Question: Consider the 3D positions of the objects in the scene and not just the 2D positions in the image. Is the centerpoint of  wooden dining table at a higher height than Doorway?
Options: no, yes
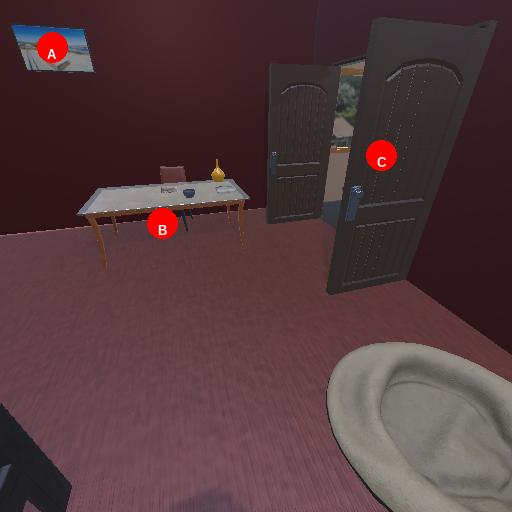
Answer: no